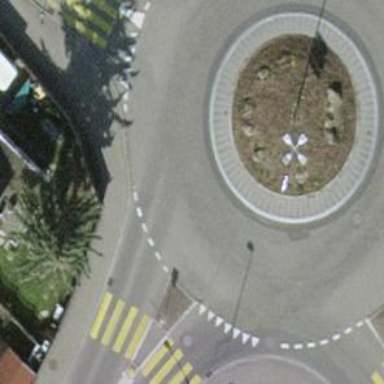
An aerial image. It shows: Tertiary road with asphalt surface leading to roundabout.